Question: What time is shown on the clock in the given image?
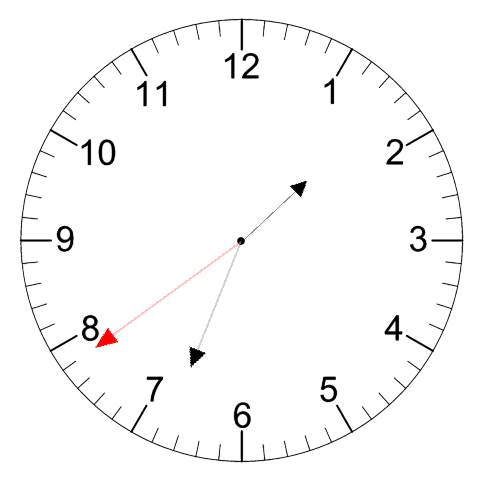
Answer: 01:33:39